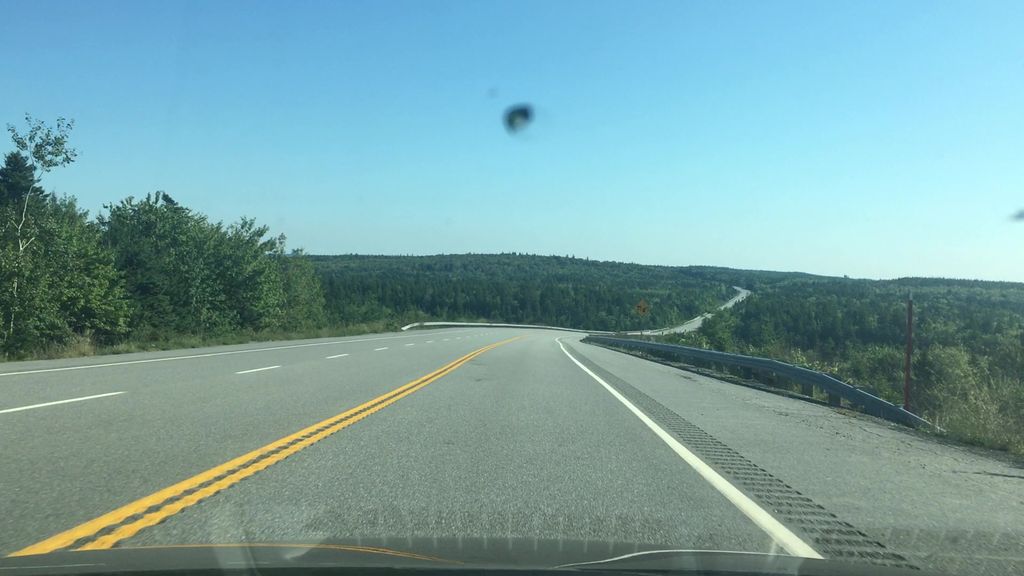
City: halifax